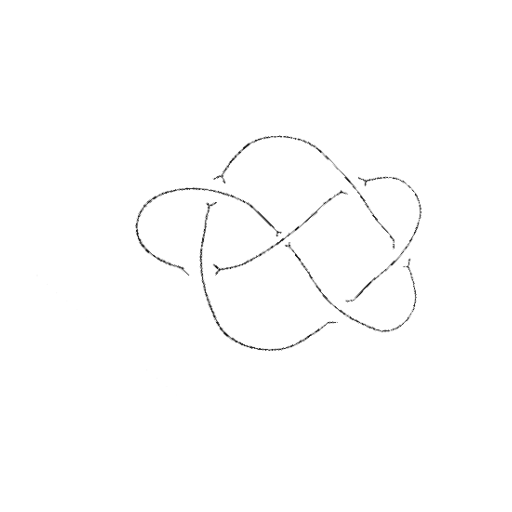
Crossing number: 6